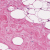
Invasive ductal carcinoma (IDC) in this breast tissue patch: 0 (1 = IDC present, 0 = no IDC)